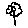
Label: flower